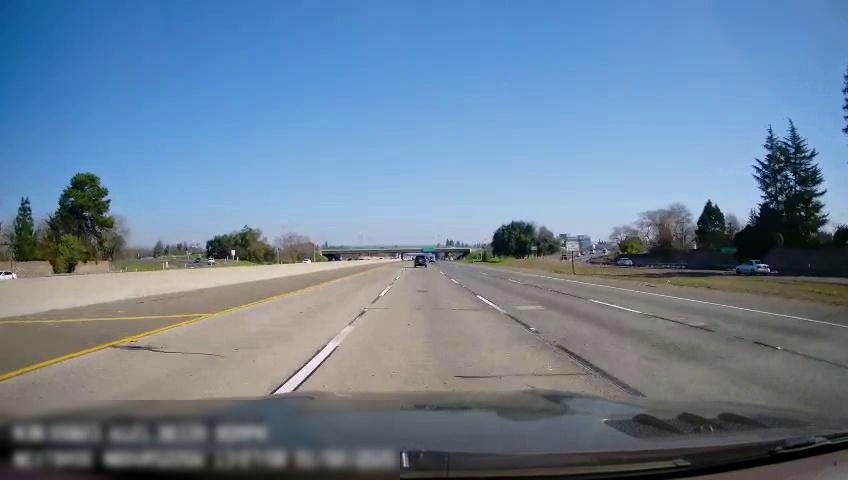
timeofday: Day
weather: Sunny
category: Drivable Space
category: Vehicles | SUV
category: Vehicles | Car
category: Vehicles | Car
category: Vehicles | Car
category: Drivable Space
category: Lanes | Current Lane
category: Lanes | Alternate Lane
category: Lanes | Alternate Lane
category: Lanes | Alternate Lane
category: Lanes | Alternate Lane
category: Lanes | Alternate Lane